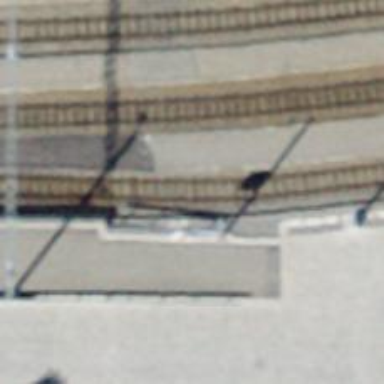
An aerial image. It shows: Railway switch.